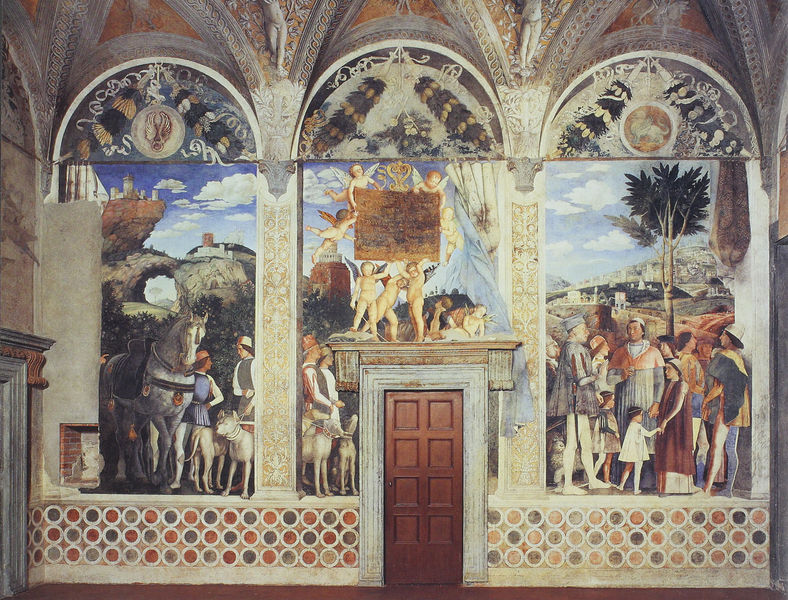
Titel: Treffensszene
Künstler: Andrea Mantegna
Institution: Mantua, Museo di Palazzo Ducale
Schlagwörter: himmel, wolken, grün, landschaft, menschen, stadt, holz, säulen, tür, hunde, schloss, tiere, sockel, decke, kind, personen, pferd, engel, bogen, fels, wandmalerei, stuck, palme, fotografie, gewölbe, burg, palazzo, zwickel, wappen, mantegna, fresko, wandbild, holztür, lunette, mantua, gonzaga, gewölbedecke